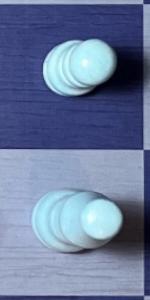
Label: Bishop_White